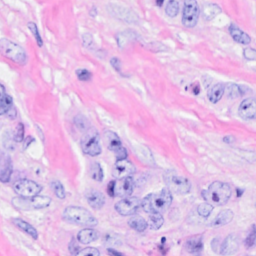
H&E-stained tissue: Breast